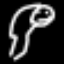
Label: squiggle